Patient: sex M, age 75
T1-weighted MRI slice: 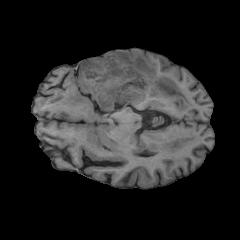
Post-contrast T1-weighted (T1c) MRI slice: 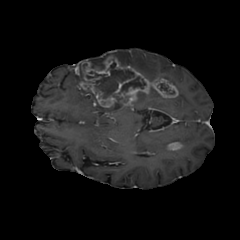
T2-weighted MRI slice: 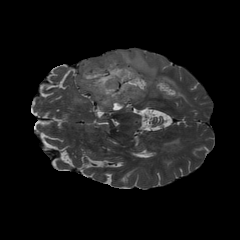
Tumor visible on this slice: yes
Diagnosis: Glioblastoma, IDH-wildtype
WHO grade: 4